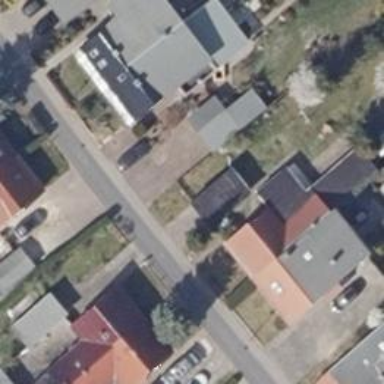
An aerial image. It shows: Residential road with asphalt surface.